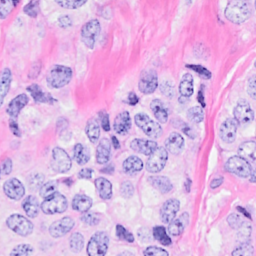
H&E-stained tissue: Breast